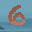
Label: 6